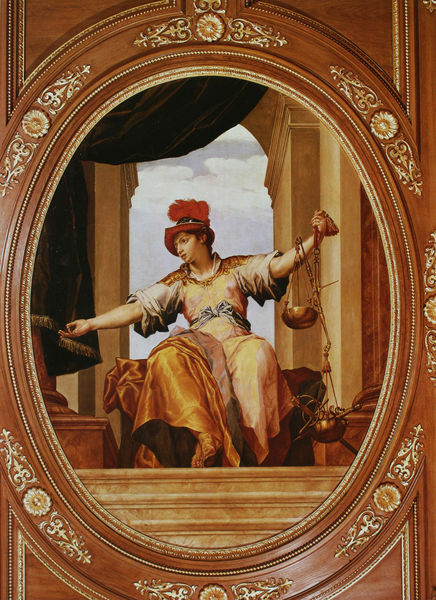
Titel: Das Wesen des Rechts, Ius humanum
Künstler: Peter Candid
Standort: München
Institution: Residenz, Trierzimmer
Schlagwörter: blau, feder, gemälde, hand, himmel, mann, umhang, weiß, wolken, gelb, mädchen, sitzen, stadt, blumen, braun, fenster, frau, hintergrund, holz, hut, kleid, marmor, orange, raum, schmuck, schwarz, säulen, vordergrund, ausblick, dame, gürtel, haus, rot, tuch, wolke, beige, muster, ornament, schleife, symbolismus, jung, architektur, arm, arme, falten, federn, gesicht, halten, rahmen, samt, schale, sockel, bild, bildnis, hände, innenraum, porträt, spiegel, vorhang, öl, kirche, fransen, gewand, gold, mantel, sessel, sitzend, stoff, decke, person, seide, kreis, oval, ranken, schalen, federbusch, federhut, hellblau, taille, bogen, treppe, treppen, thron, weiblich, klavier, klavir, ornamente, verzierung, muse, metall, stufen, podest, junge, gestalt, treppenstufen, gewölbe, waage, antike, blind, medaillon, vergoldet, seite, schwert, schwerter, degen, helm, allegorie, personifikation, ranke, intarsie, intarsien, ausstrecken, taste, gerechtigkeit, justiz, rosette, basis, golden, schaft, verzierungen, attribut, vertäfelung, justitia, justizia, tonnengewölbe, holzverkleidung, gleichgewicht, ampel, amre, illusionismus, deckenbild, waagschale, recht, scheinraum, waagschalen, arn, mürze, orenament, ovaö, reot, sotto in sou, ausgestreckte arme, bild gemälde, hu, treppe tuch, waage justitia